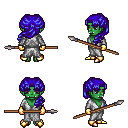
a pixel art fantasy rpg character, female body template, orc, green skin, white robe, metal pants, blue princess hairstyle, gold gloves, gold boots, spear, four views (front, back, left, right), 2x2 character sprite sheet, small pixel art, hard edges, no anti-aliasing